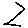
Label: zigzag